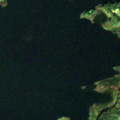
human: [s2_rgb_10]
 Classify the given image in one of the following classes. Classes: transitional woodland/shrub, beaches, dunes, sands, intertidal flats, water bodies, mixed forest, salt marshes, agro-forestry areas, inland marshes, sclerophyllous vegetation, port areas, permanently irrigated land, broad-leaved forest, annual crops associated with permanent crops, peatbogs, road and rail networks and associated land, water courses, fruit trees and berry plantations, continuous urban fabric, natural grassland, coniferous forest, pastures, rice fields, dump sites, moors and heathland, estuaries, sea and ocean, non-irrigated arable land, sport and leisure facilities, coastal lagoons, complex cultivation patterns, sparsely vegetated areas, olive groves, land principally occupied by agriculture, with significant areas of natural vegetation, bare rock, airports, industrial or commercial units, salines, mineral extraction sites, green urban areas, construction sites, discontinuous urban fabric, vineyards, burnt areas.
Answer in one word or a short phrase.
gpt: broad-leaved forest, coniferous forest, mixed forest, water bodies